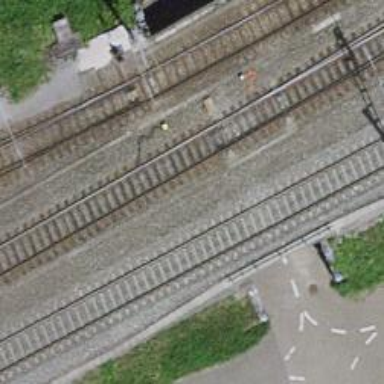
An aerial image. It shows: Single-track electrified railway with contact line.